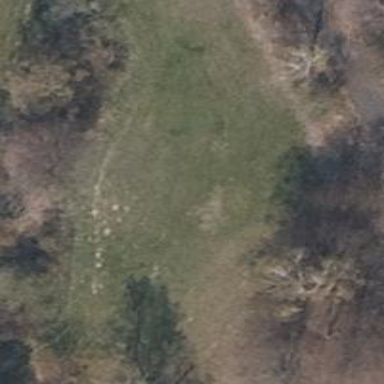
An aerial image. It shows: Area covered with grass.